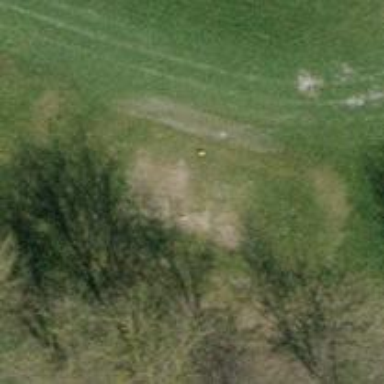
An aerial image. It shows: Grass area designated as golf tee.